Field crop: tomato
Growth stage: 1
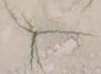
Species: cyperus